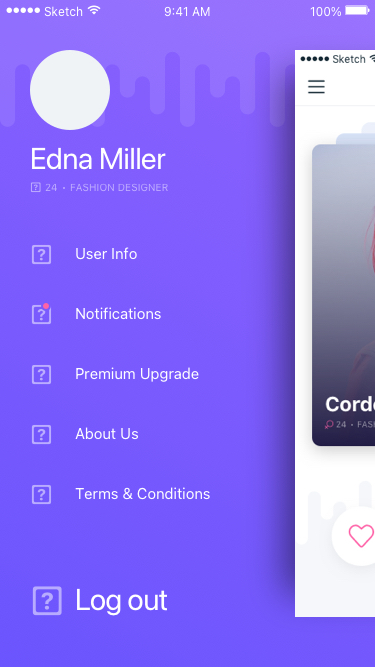
Text in this UI design:
Log out


User Info

Notifications

Premium Upgrade

About Us

Terms & Conditions
Edna Miller
24

FASHION DESIGNER